Question: Firstly, I always get this problem of depth reached:0. I tried every possibility. Secondly, i want to reach those states mentioned in ltl formula. So is this syntax correct or not?

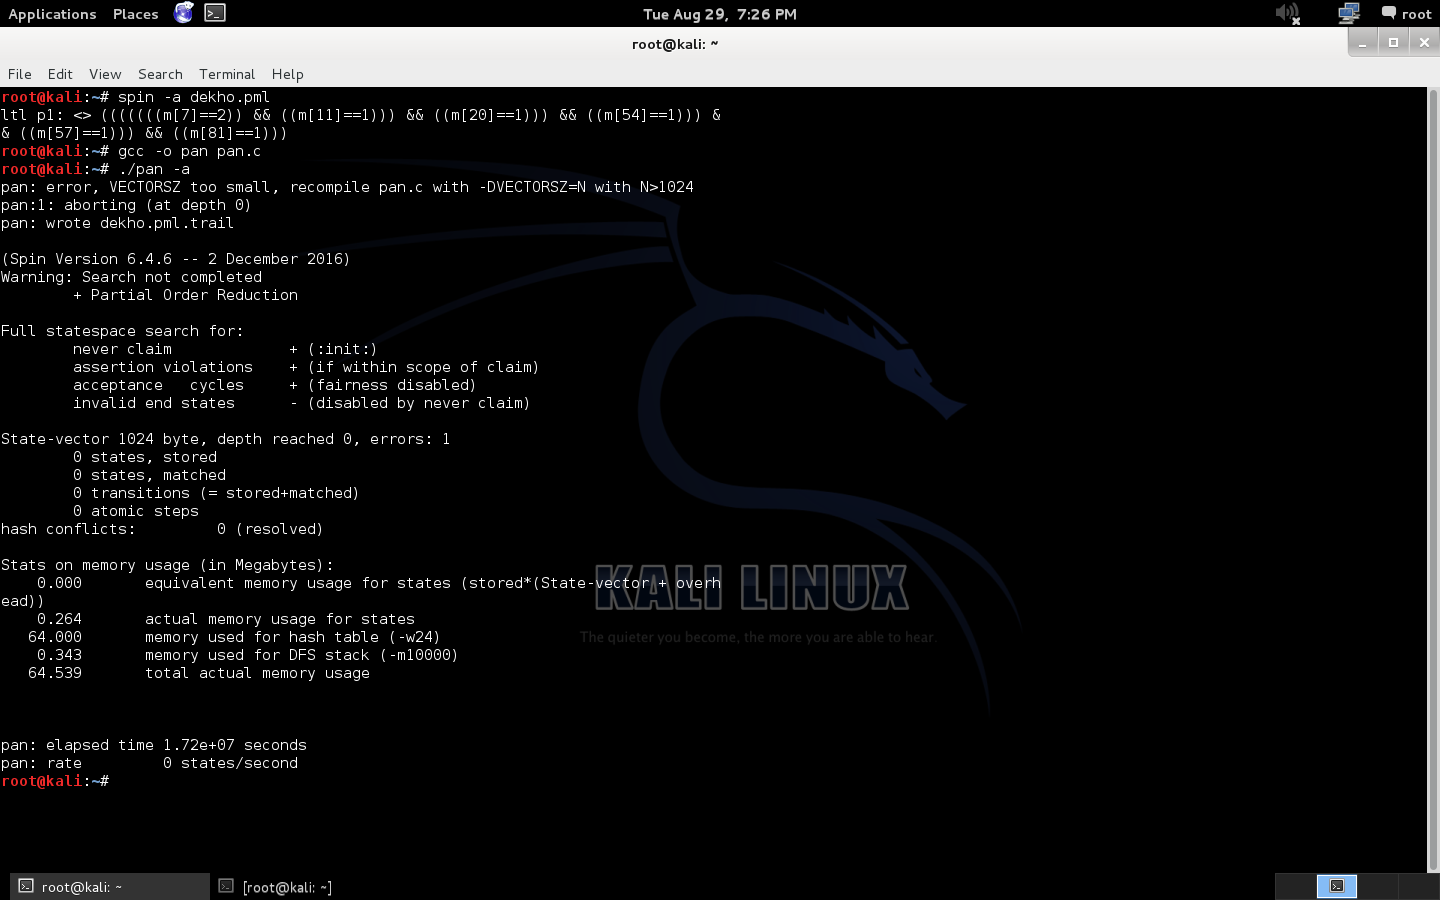
Answer: Spin clearly explains what is happening:
> VECTORSZ too small, recompile pan.c with -DVECTORSZ=N with N>1024; aborting (at depth 0)
that is why you get
> State-vector 1024 byte, depth reached 0, errors: 1
So I would try with
> gcc -DVECTORSZ=2048 -o pan pan.c
You have a lot of unnecessary brackets; you can write simpler:
'''
<>( (m[7]==2) && (m[11]==1) && (m[20]==1) && (m[54]==1) & (m[57]==1) && (m[81]==1) )
'''
So you have a pretty large array 'm', which explains why your state vector of 1024 bytes is not sufficient. A better solution than increasing the state vector would be decreasing the size of 'm' if you can still check the property you are interested in with 'm'abstracted in some way.
You write you "want to reach those states mentioned in your ltl formula". The ltl formula is checked for each path, so on each path a state must eventually be reached in which all clauses of your logical conjunction must hold. If you want to find a path that reaches a state in which all clauses of your logical conjunction hold, negate your ltl formula, i.e. <URL> counterexample path in case such a state is reachable.